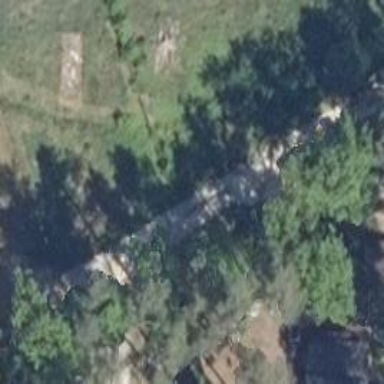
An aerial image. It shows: Residential road.